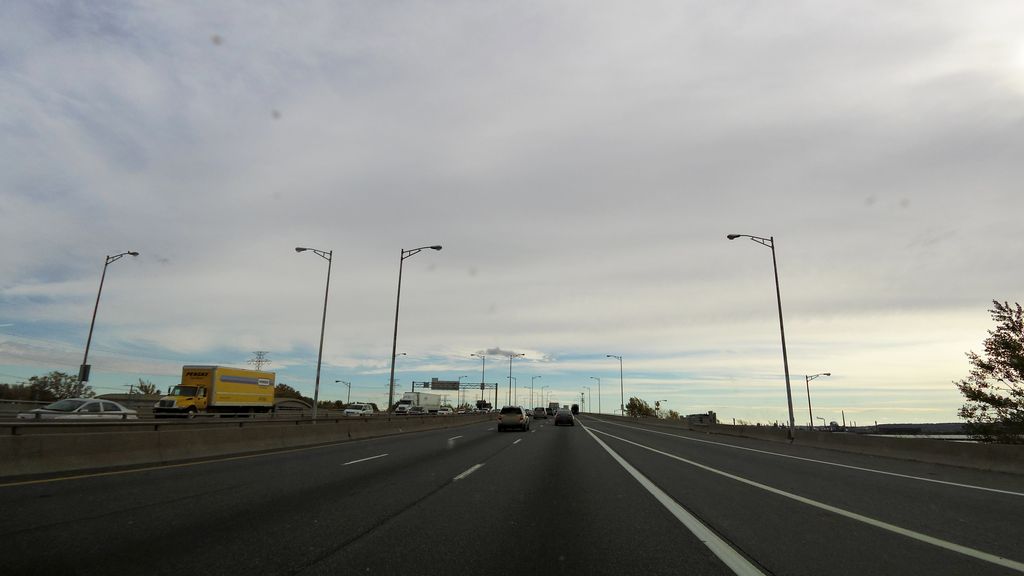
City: hamilton